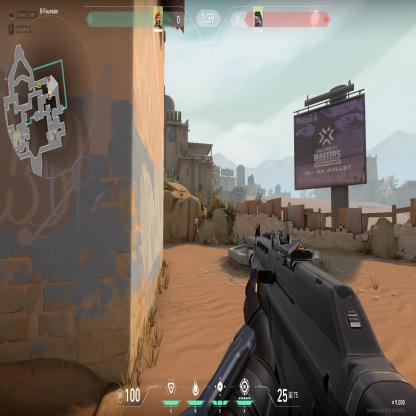
Label: enemy